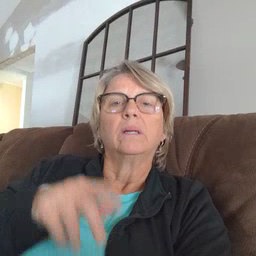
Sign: bug